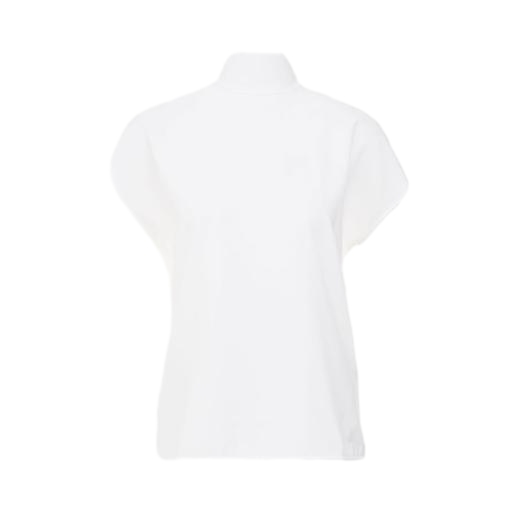
white high-neck top, high-neck ribbed-jersey t-shirt, white cap-sleeve t-shirt, white background